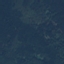
Land use / land cover class: Forest